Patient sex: M
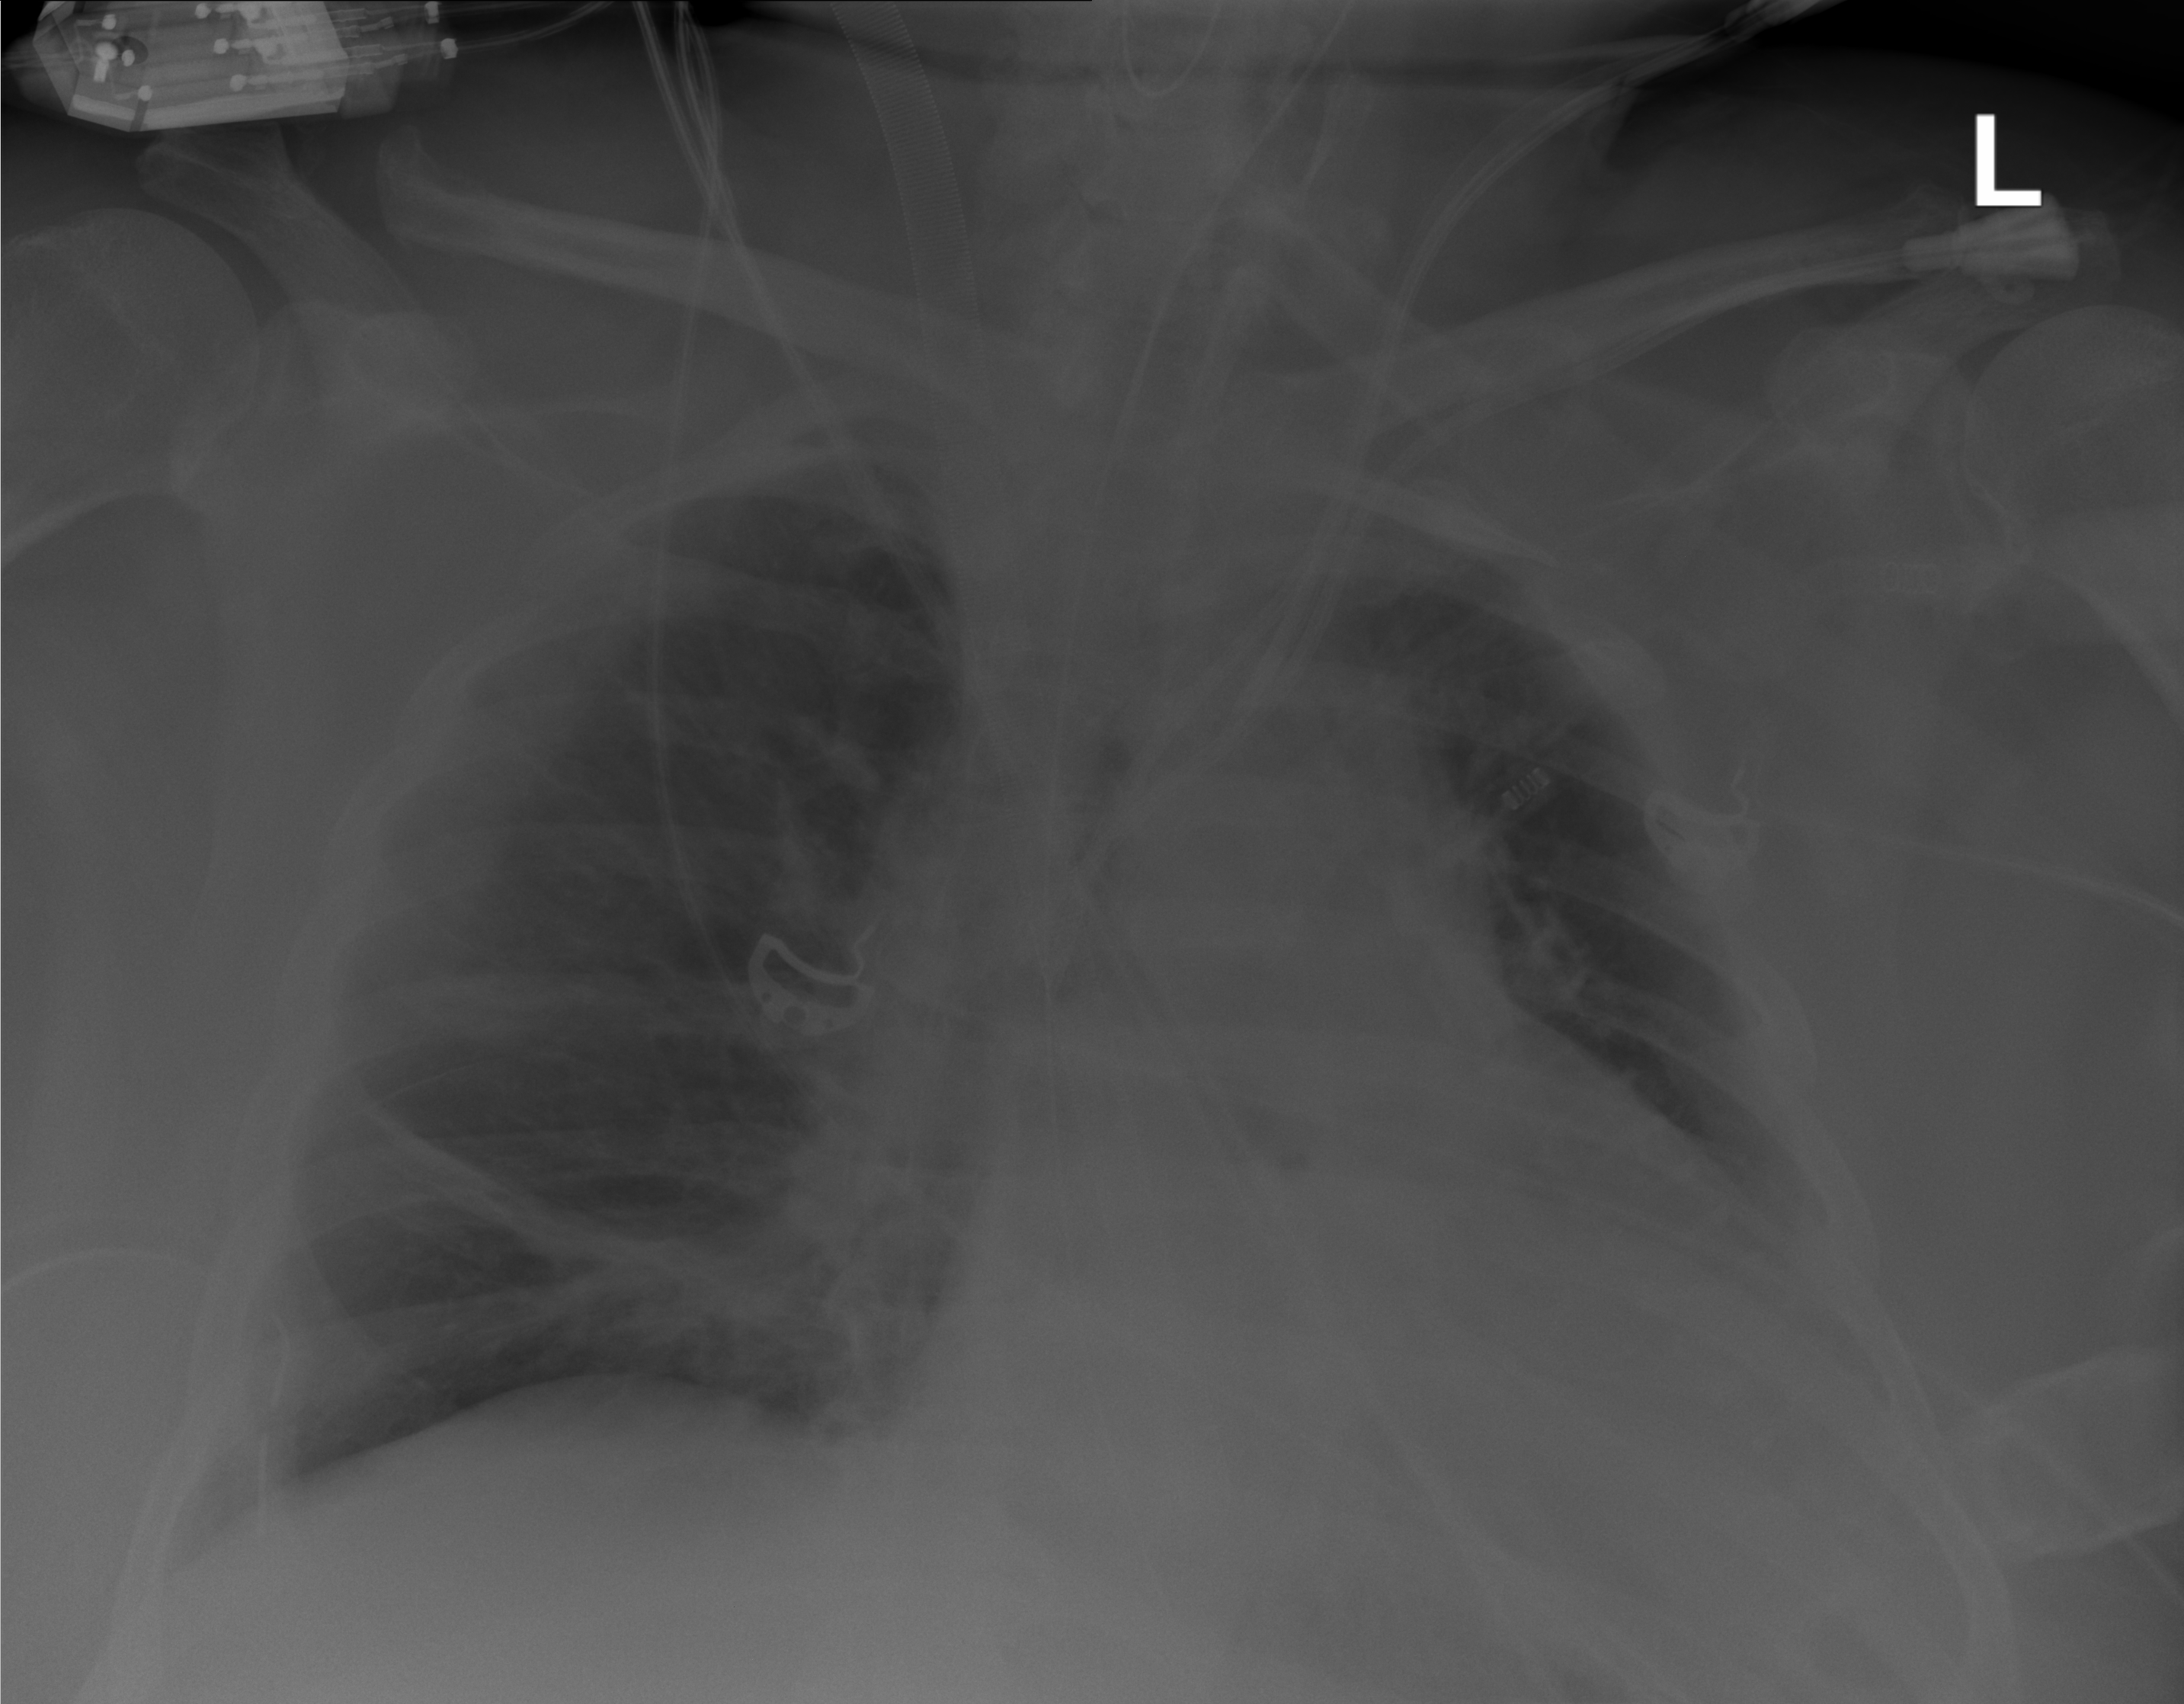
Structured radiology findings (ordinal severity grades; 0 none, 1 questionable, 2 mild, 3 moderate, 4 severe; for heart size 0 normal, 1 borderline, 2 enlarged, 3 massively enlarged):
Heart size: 0
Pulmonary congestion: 0
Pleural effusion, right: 0
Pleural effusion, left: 0
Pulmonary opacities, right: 0
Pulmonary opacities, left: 0
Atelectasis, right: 2
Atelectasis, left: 1